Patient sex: M
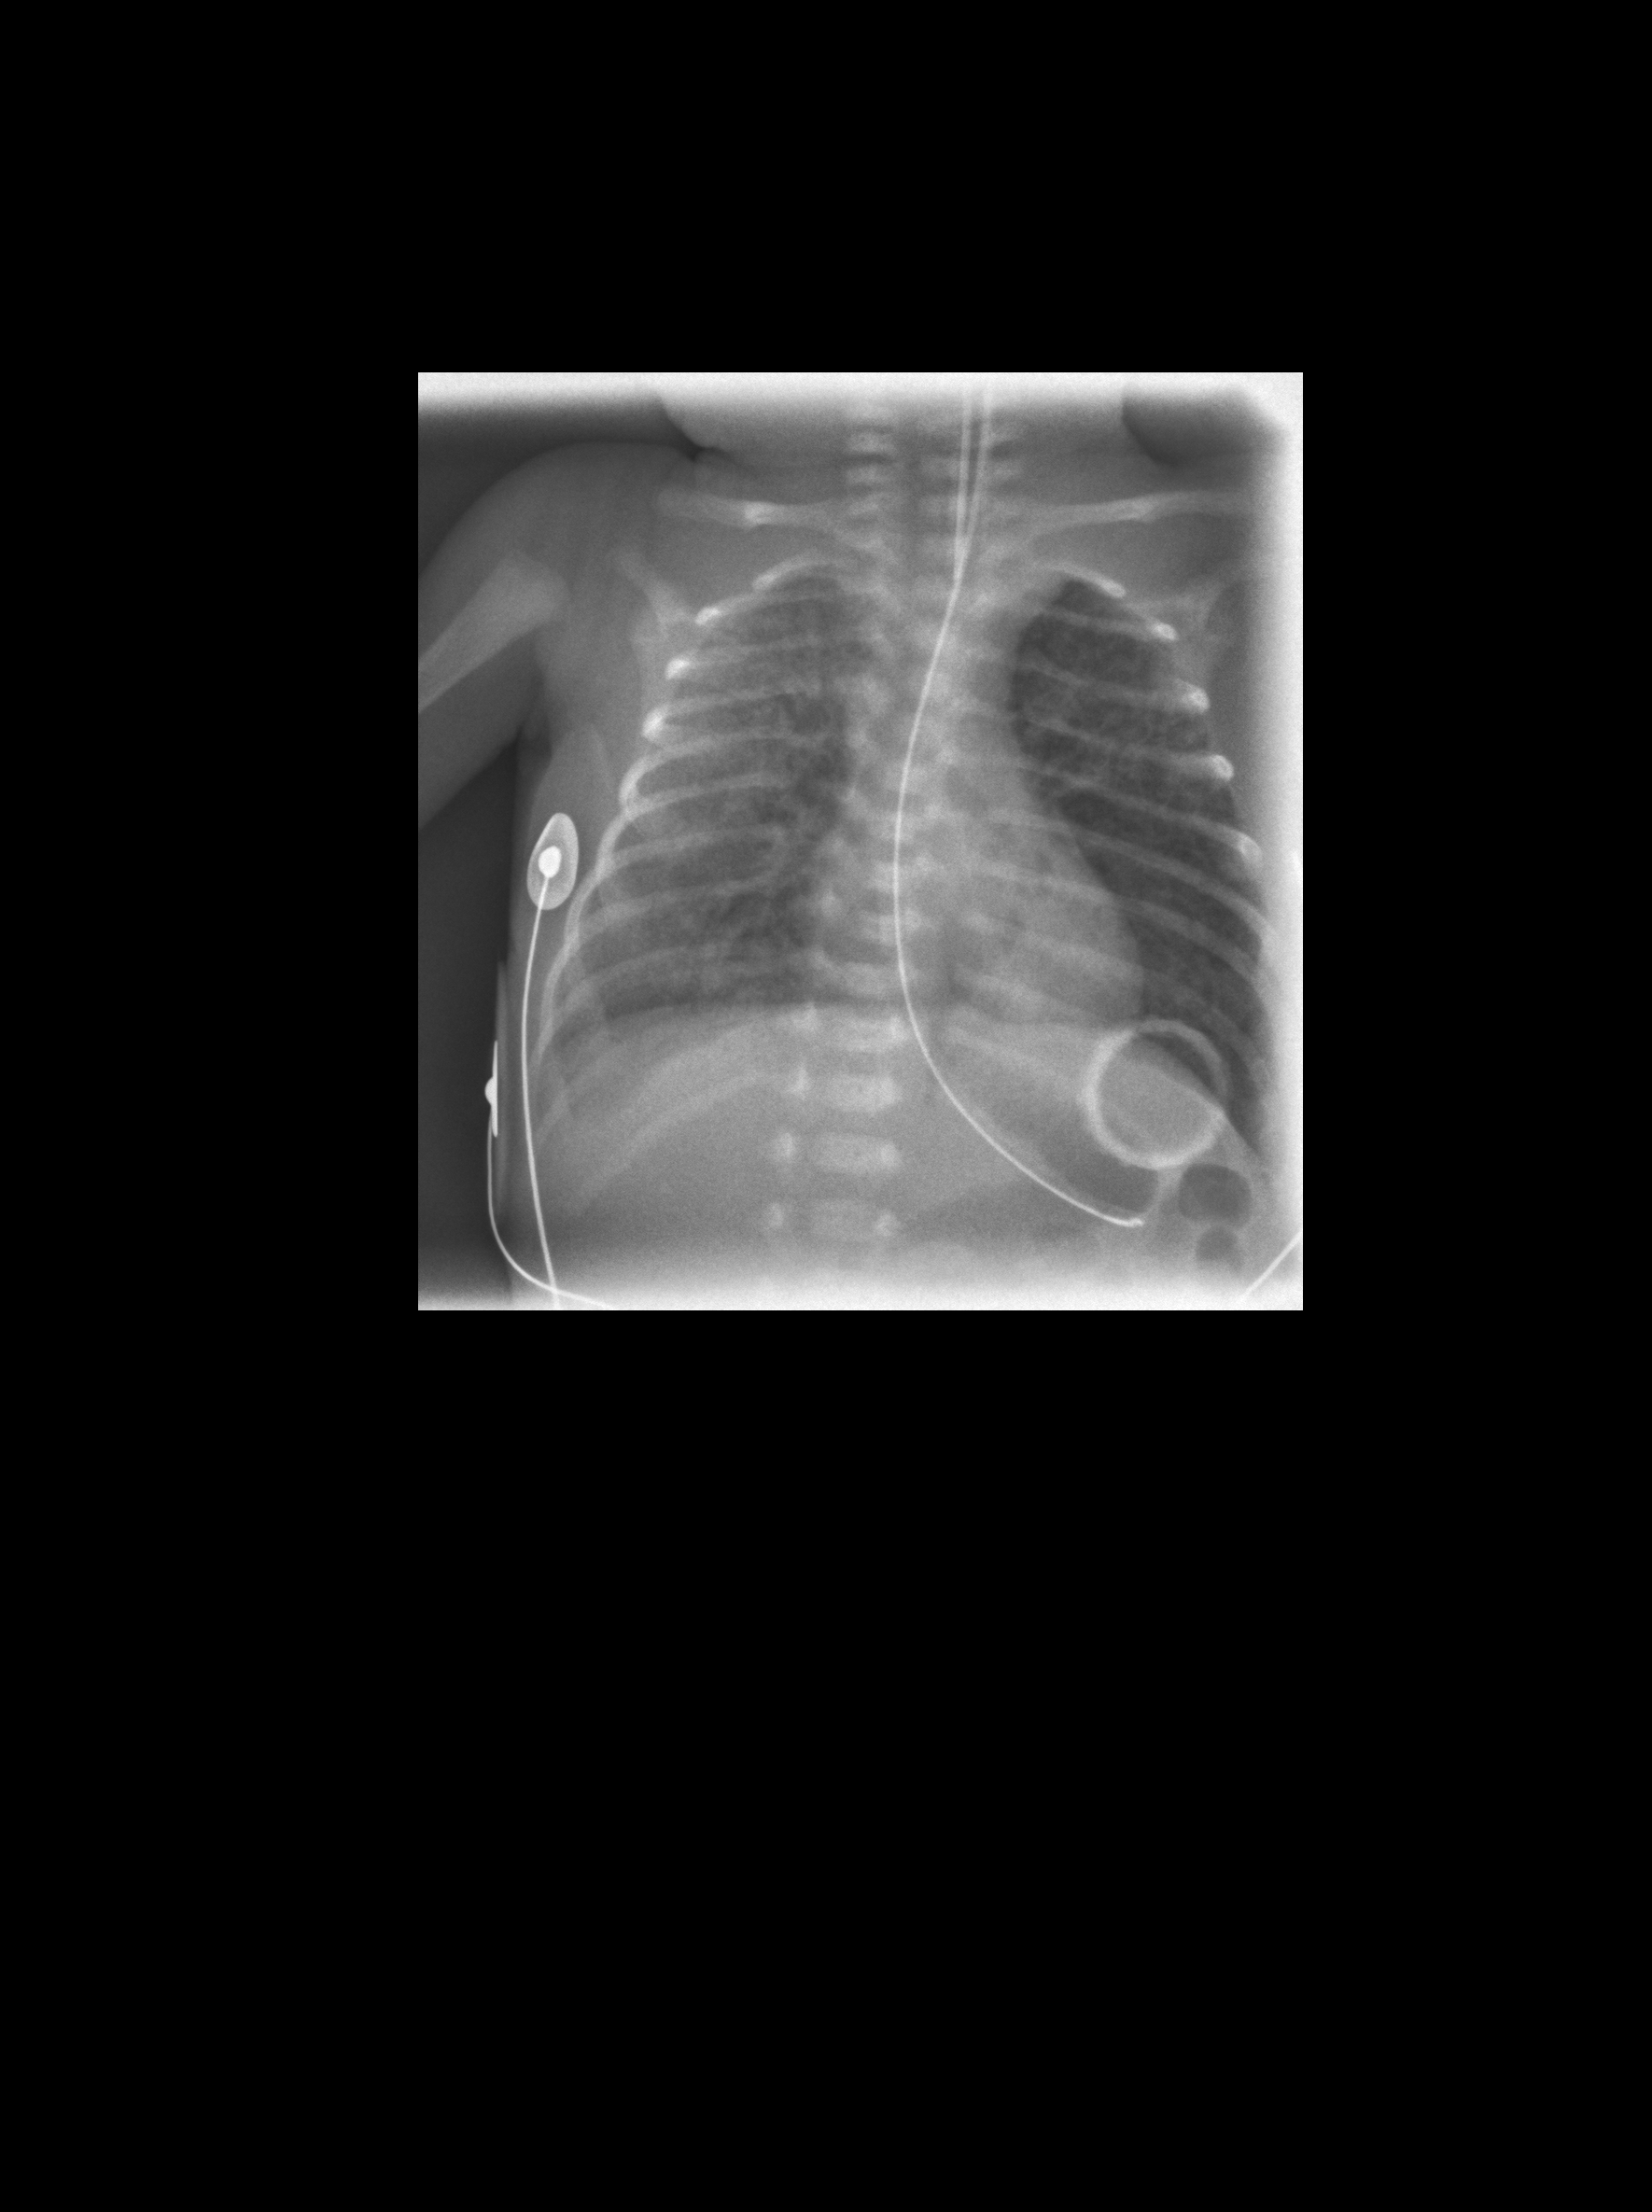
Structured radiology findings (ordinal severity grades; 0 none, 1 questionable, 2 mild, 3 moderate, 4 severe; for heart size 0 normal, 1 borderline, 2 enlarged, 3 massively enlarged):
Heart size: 0
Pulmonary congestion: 0
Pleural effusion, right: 0
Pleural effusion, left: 0
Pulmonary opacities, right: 0
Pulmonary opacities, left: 0
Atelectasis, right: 2
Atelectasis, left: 0